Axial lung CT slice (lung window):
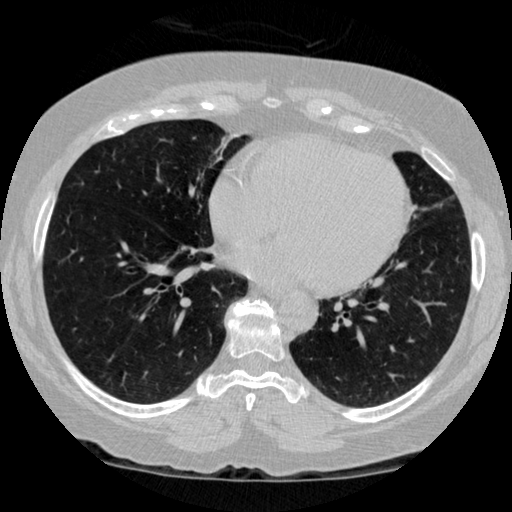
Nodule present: no